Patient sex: M
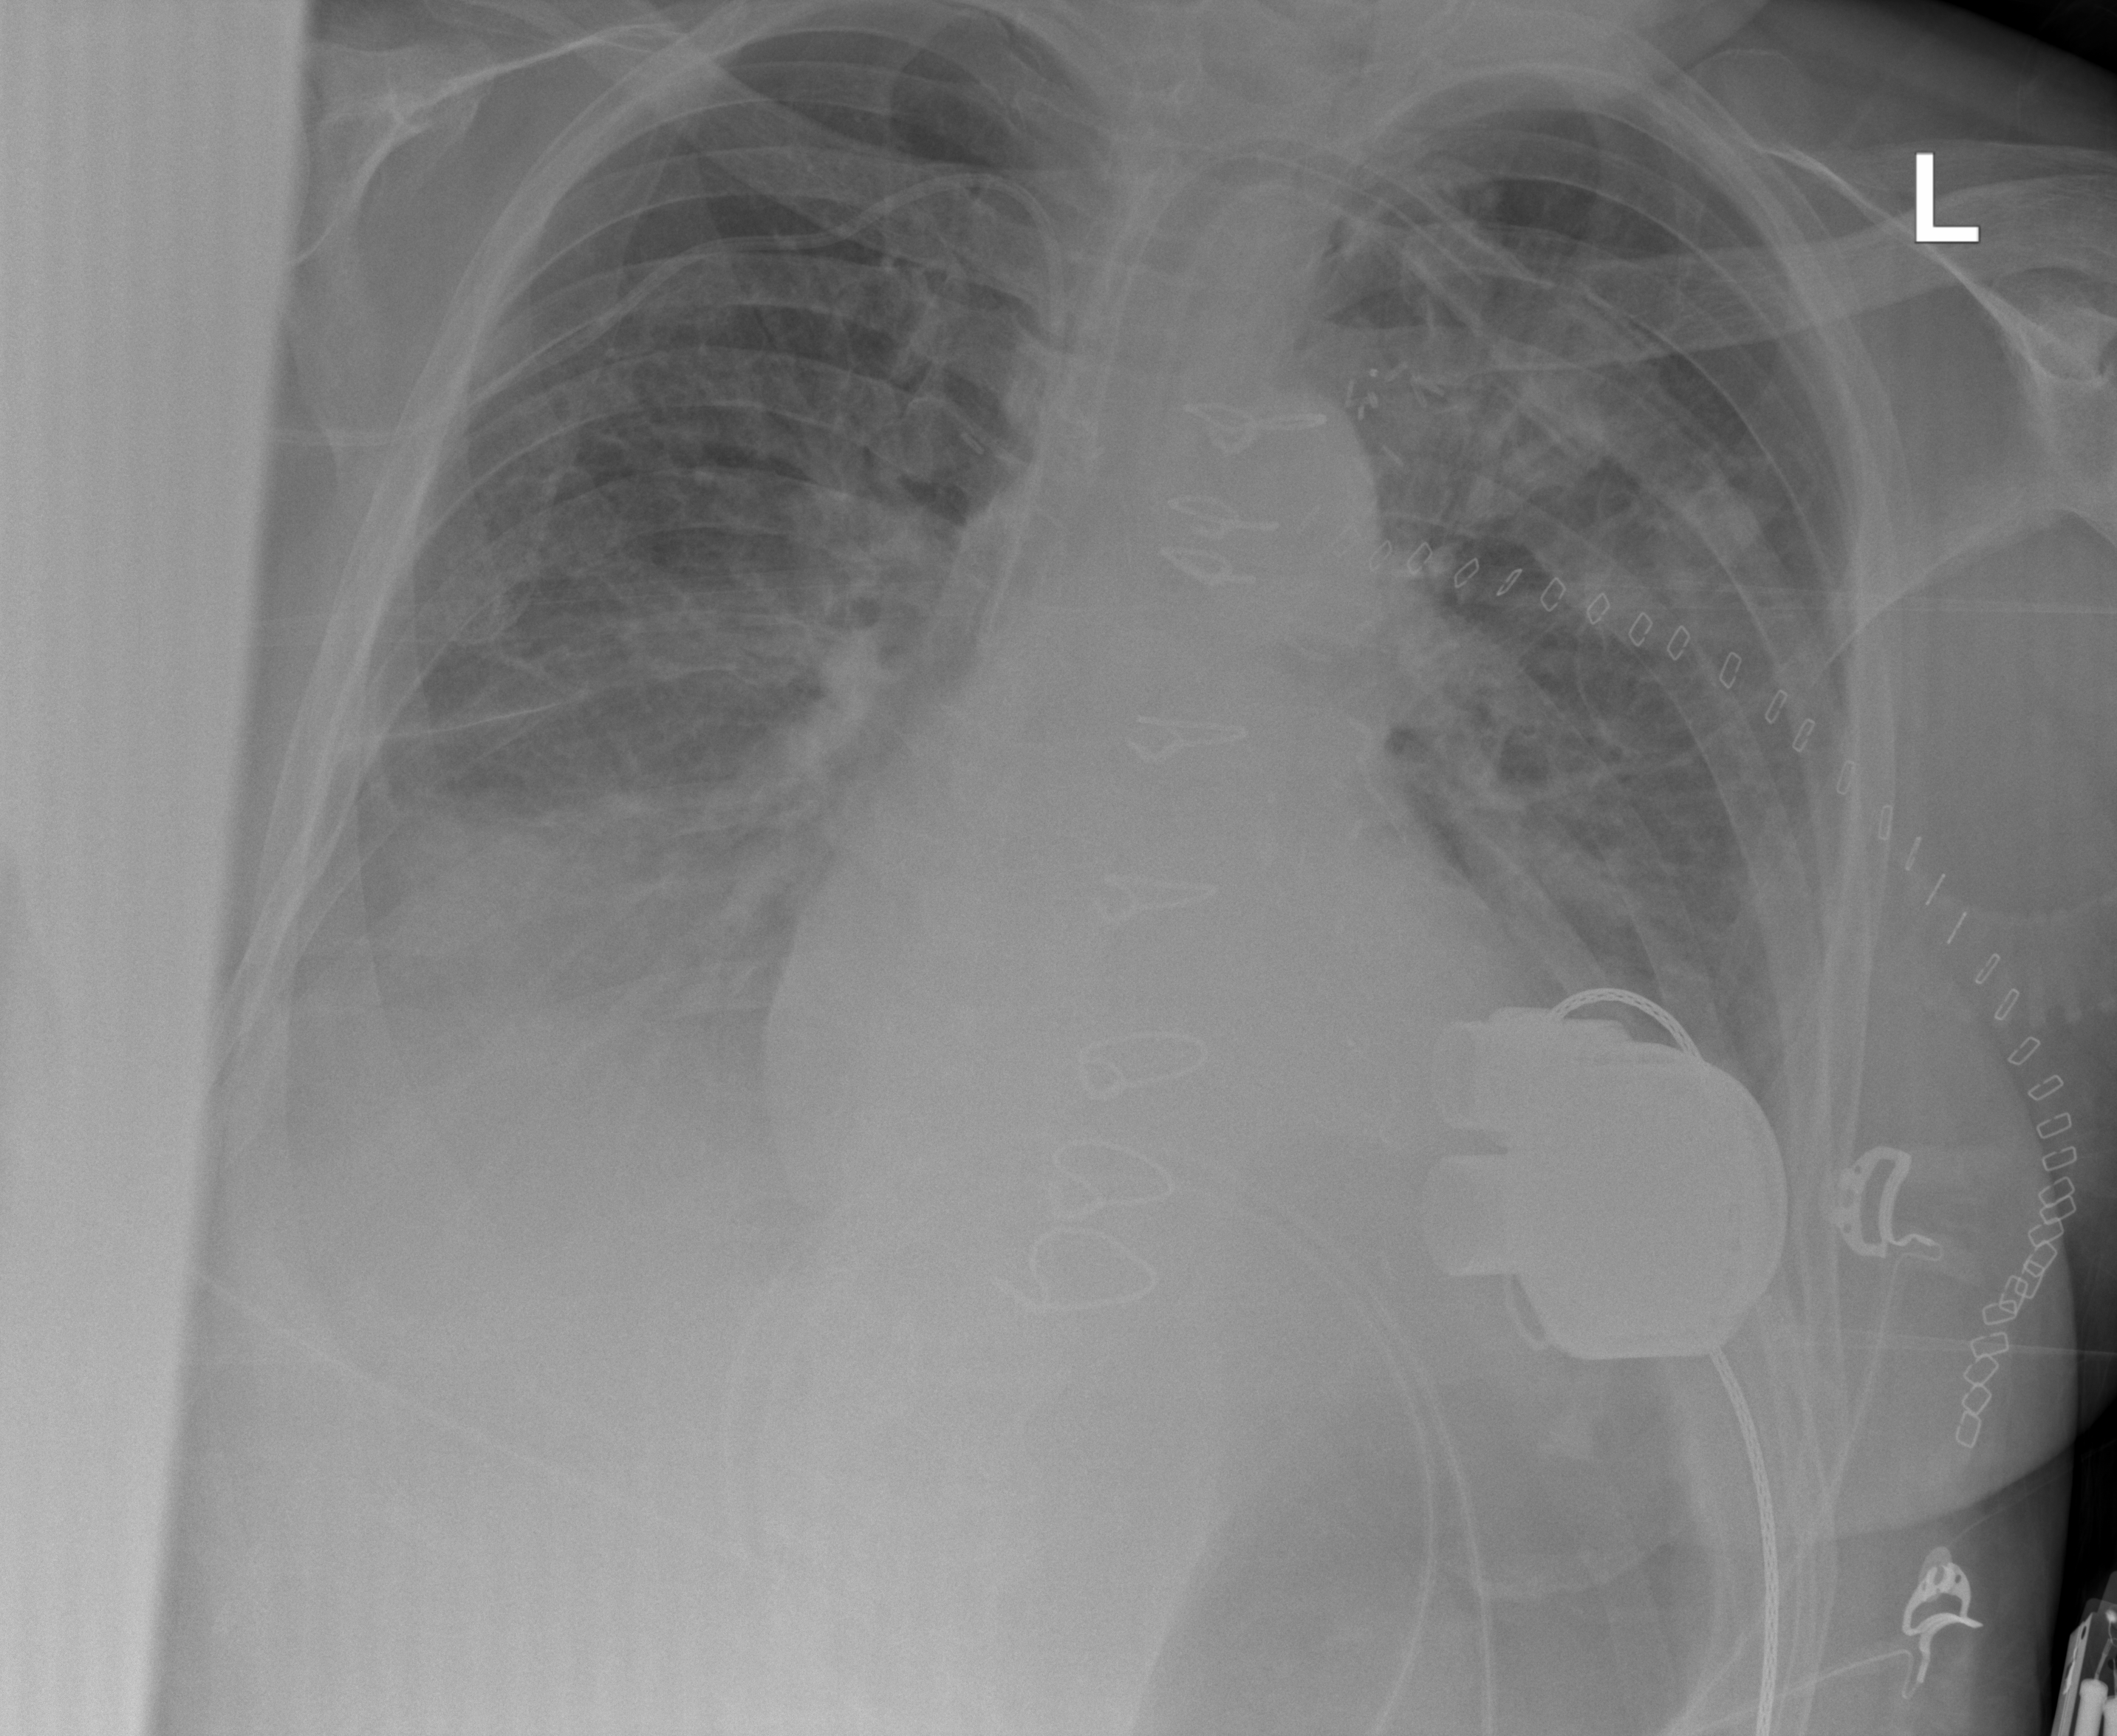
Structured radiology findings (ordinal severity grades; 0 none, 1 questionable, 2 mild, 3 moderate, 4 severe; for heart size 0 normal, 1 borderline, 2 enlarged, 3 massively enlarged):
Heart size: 2
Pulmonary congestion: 2
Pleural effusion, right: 2
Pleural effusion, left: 2
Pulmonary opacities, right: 2
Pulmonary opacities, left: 2
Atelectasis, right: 2
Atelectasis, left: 2